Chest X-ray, PA view. Patient: 68 years old, sex M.
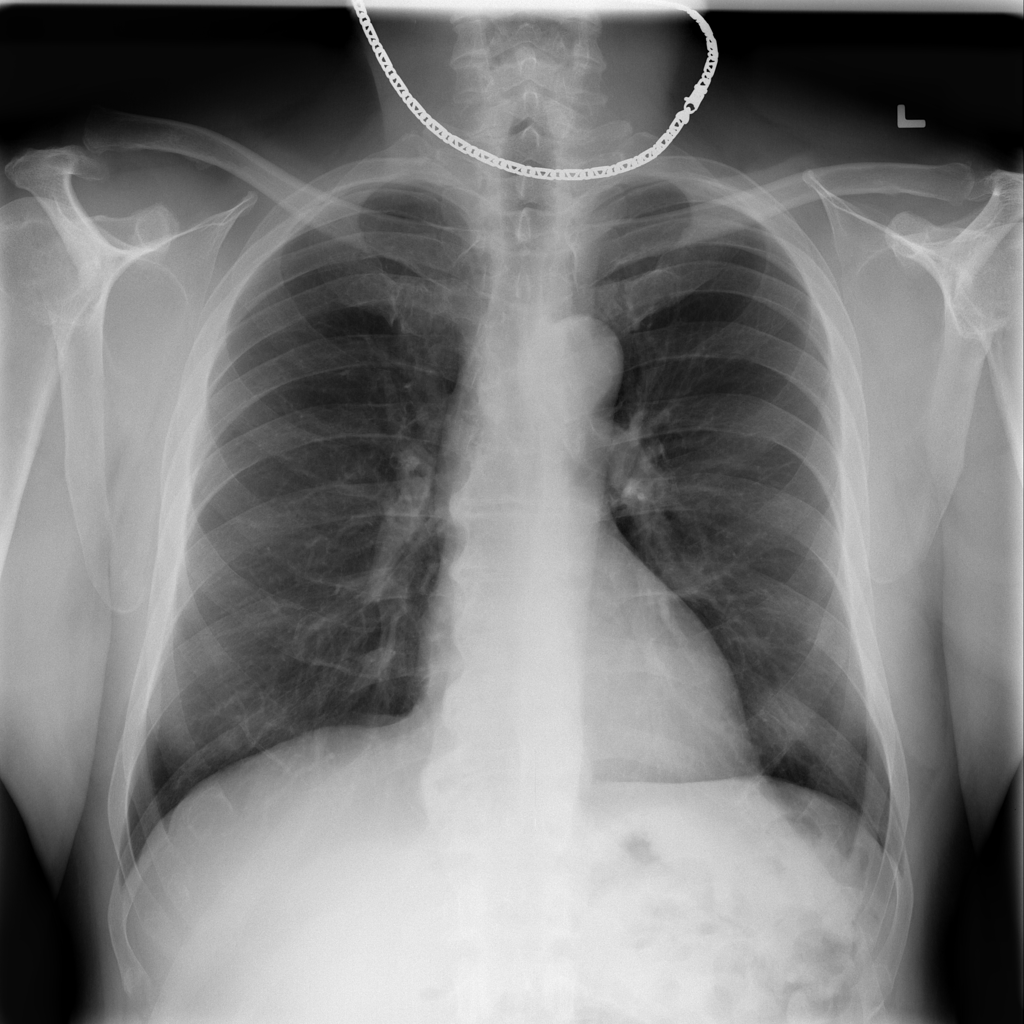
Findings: No Finding